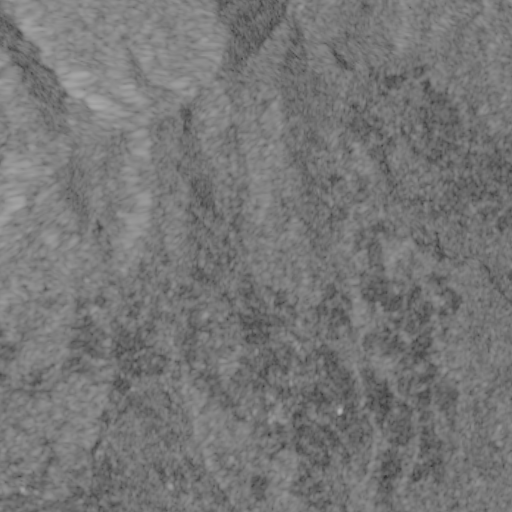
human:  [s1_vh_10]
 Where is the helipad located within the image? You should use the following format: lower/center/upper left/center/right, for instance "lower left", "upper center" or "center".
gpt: The helipad is located in the lower center of the image.
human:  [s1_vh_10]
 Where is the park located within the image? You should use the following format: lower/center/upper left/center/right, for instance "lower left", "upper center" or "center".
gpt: The park is located in the lower center of the image.
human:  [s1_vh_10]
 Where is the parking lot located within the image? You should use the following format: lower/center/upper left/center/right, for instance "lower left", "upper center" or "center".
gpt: There is no parking lot in the image.

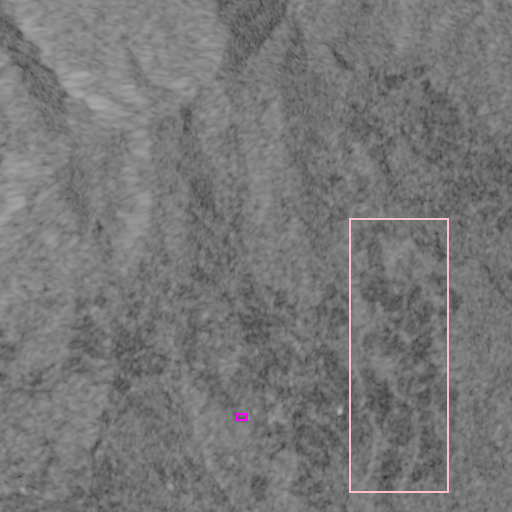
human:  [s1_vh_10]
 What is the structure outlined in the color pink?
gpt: The structure outlined in pink is a crop field.
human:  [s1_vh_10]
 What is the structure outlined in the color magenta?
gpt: The structure outlined in magenta is a park.
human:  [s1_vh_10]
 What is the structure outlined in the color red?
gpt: There is no red outline.